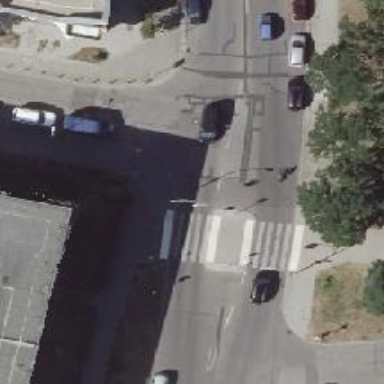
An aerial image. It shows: Pedestrian crossing with zebra markings and island.